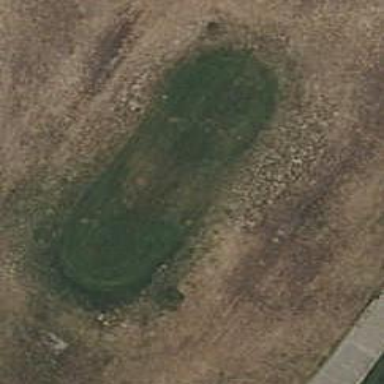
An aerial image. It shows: Golf tee.